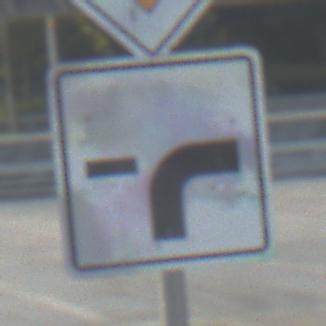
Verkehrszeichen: VerlaufVorfahrtsstrasse9
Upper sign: Vorfahrtsstrasse
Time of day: SunriseSunset
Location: Outdoor (Urban)
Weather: Clear
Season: NotSpecified
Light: Natural